Question: I use Eclipse, and when I want to create a new project Android, I have 14 errors. I don't understand why :/
This is a screenshot of the errors :

How I can fix it ?
Thanks in advance.
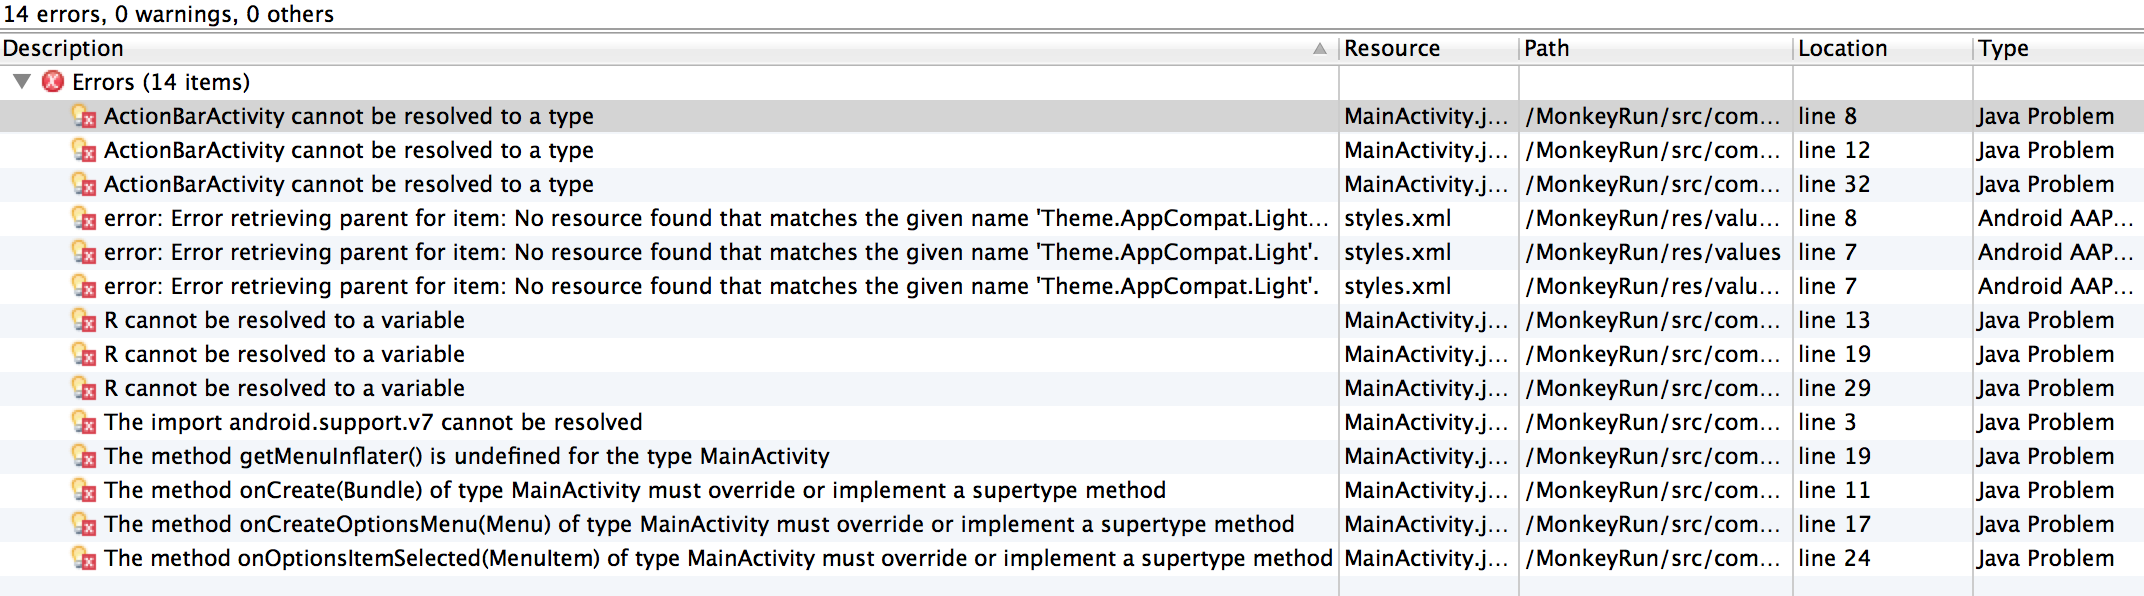
Answer: Thanks all, but I solved my problem :)
I have created a new project with an Empty Activity and it's working